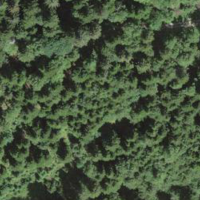
EUNIS habitat code: 43
Species observed at this site:
Saxifraga rotundifolia